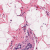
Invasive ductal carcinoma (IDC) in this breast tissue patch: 0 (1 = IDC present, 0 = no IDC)